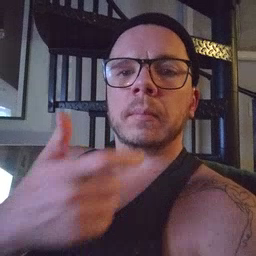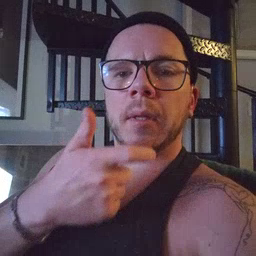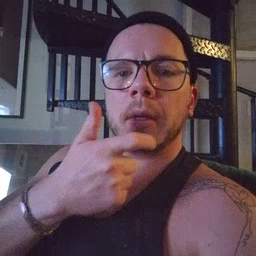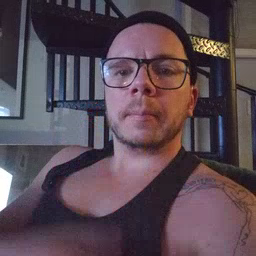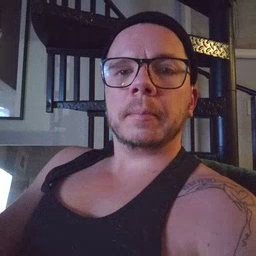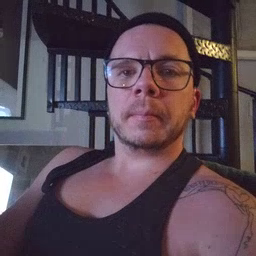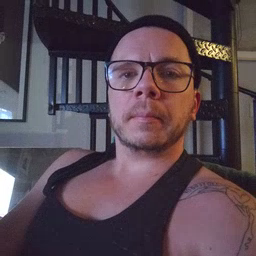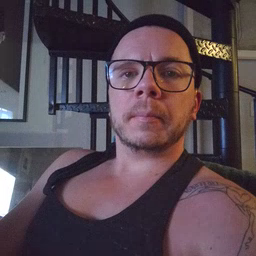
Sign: pizza